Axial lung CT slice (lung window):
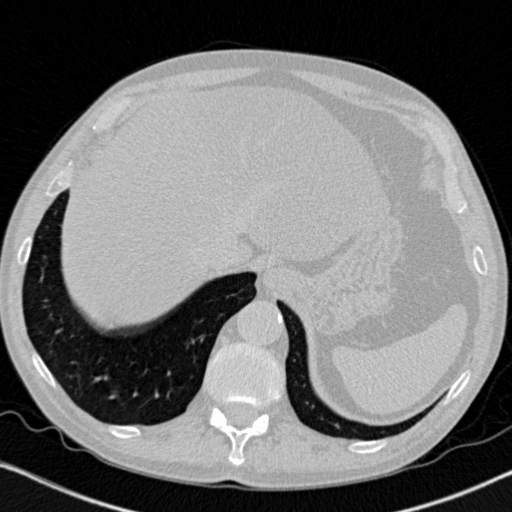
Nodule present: no